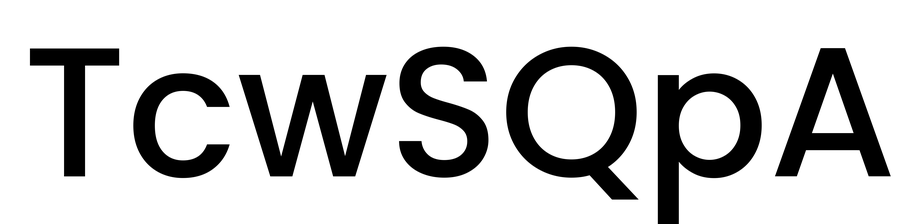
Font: Poppins-Medium